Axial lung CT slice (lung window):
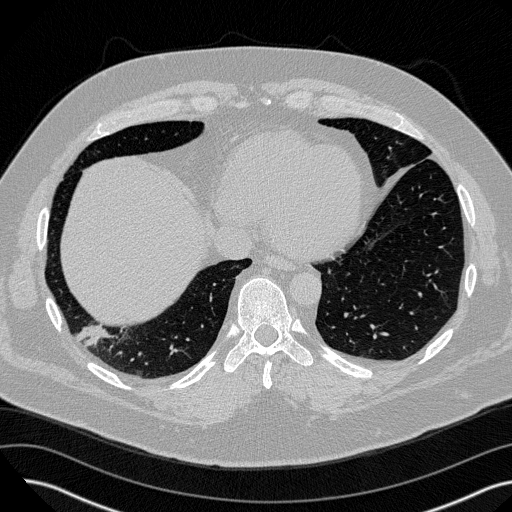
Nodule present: no